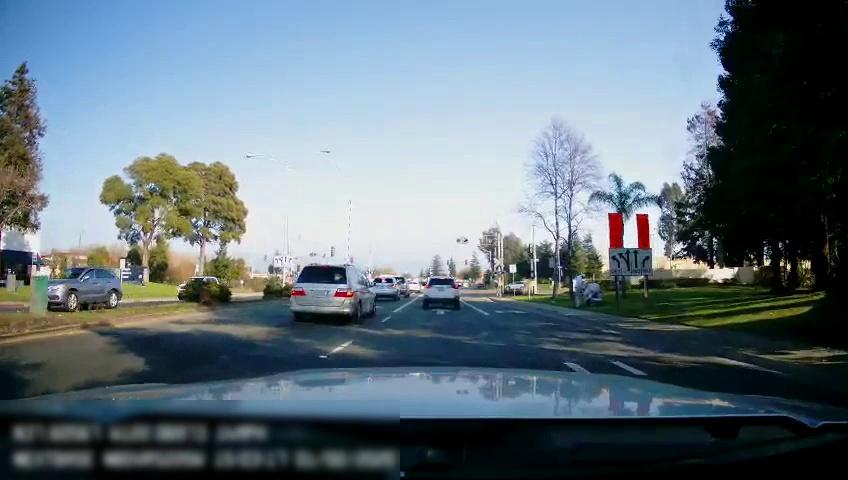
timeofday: Day
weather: Sunny
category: Drivable Space
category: Drivable Space
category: Vehicles | SUV
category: Vehicles | SUV
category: Vehicles | SUV
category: Vehicles | SUV
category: Pedestrians
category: Vehicles | SUV
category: Vehicles | SUV
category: Vehicles | Van
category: Vehicles | SUV
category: Lanes | Current Lane
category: Lanes | Current Lane
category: Traffic | Signs
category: Traffic | Signs